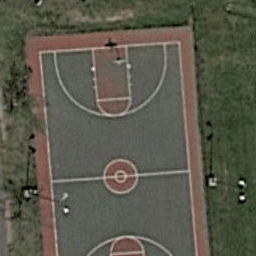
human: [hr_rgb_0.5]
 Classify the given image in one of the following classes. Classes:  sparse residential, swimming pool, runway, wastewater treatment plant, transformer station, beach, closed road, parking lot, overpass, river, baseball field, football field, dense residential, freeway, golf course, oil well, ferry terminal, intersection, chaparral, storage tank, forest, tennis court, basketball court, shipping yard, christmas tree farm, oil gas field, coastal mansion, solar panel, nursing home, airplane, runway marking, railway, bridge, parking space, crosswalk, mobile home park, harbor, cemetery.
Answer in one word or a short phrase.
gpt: basketball court